Field crop: maize
Growth stage: 2
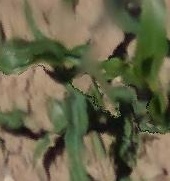
Species: maize